Question: I am in the middle of porting an old app to fit the longer screen of iPhone 5. I am wondering why the built-in 'UIActionSheet (Cancel)' of 'MFMailComposeViewController' is not aligned to bottom, as shown:

Is this controlled by the parent view? Where should I take a look into?
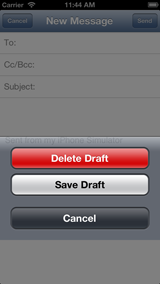
Answer: Use this piece of code in app delegate's 'applicationDidFinishLaunching' method
'''
[window setFrame:[[UIScreen mainScreen] bounds]];
'''